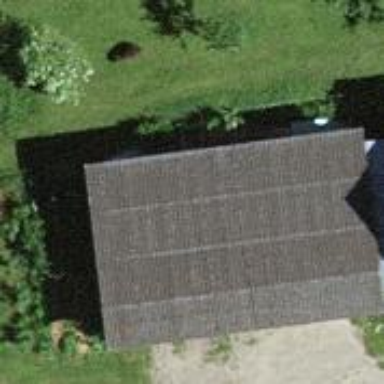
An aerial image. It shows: Shed.